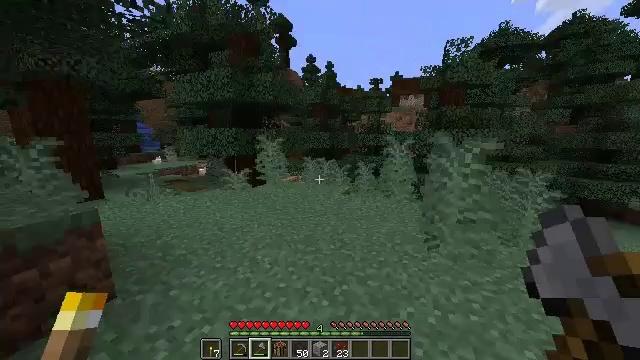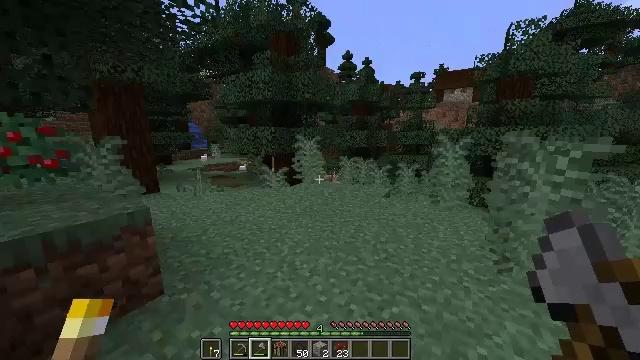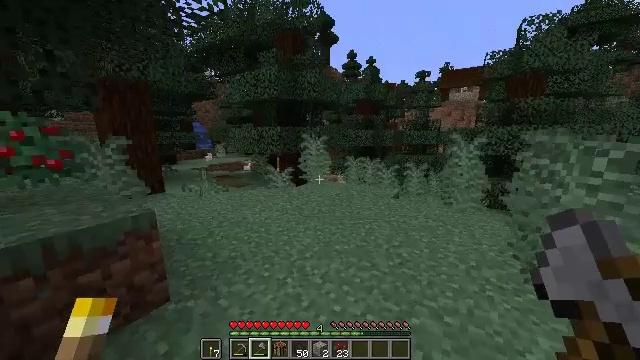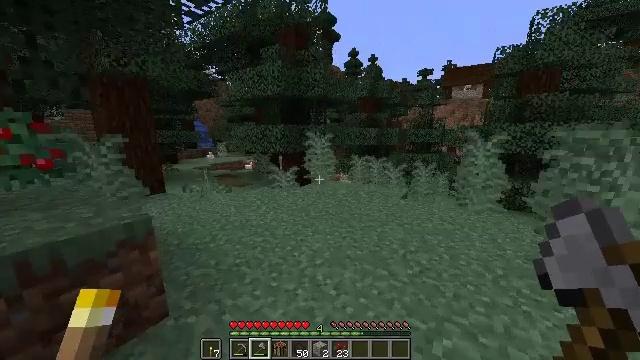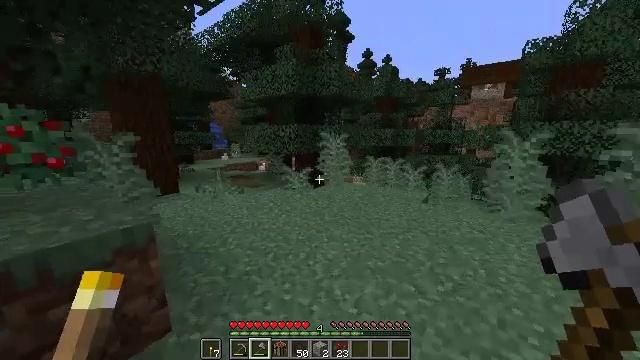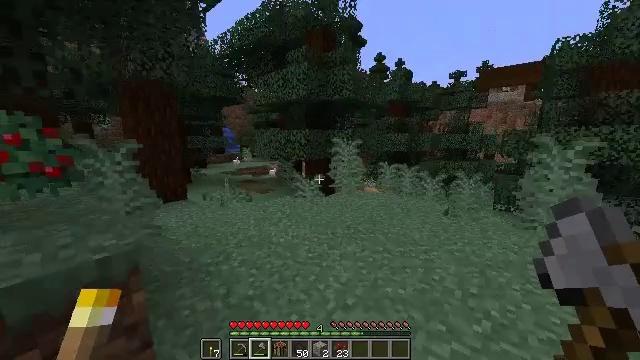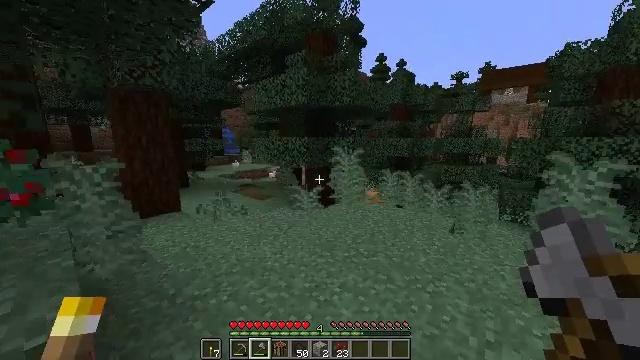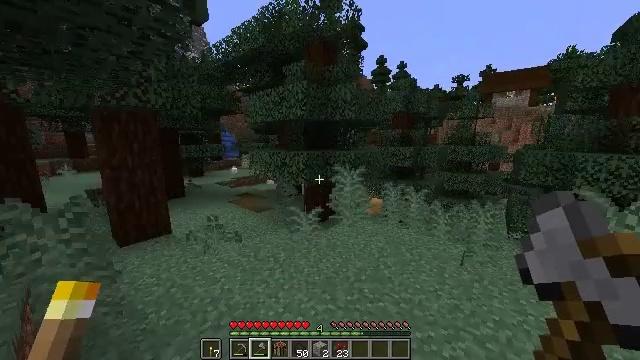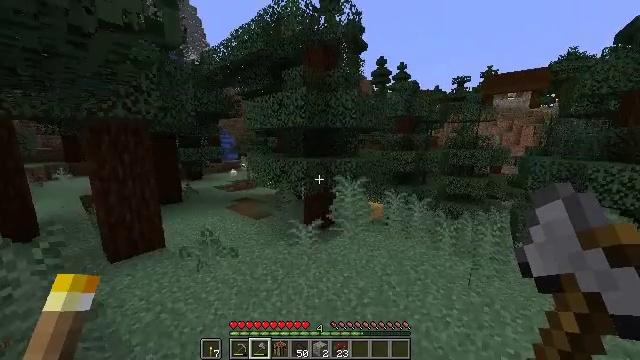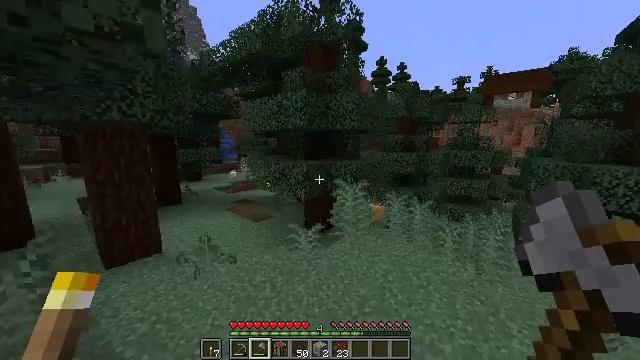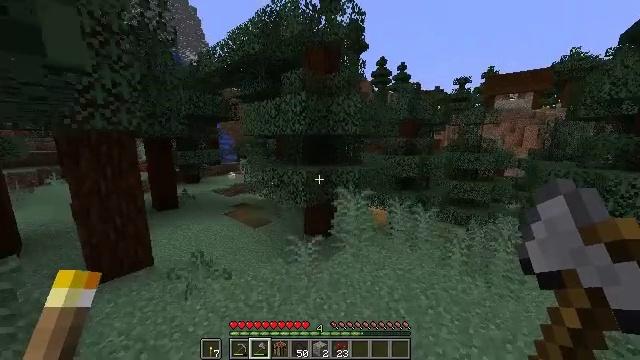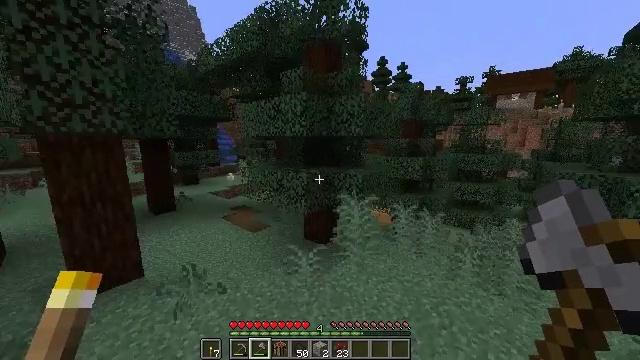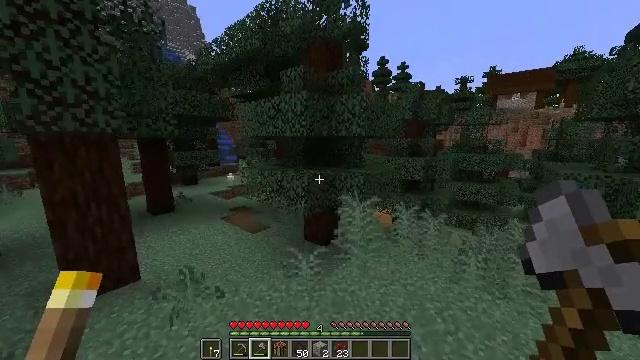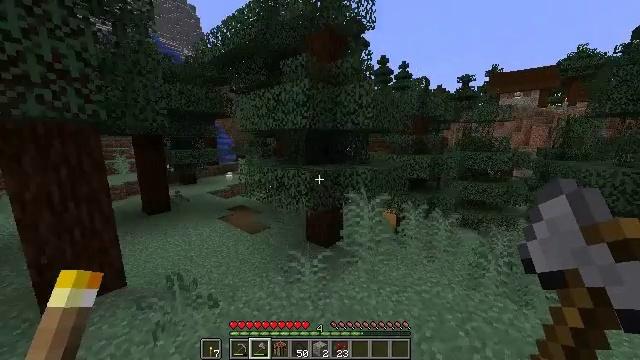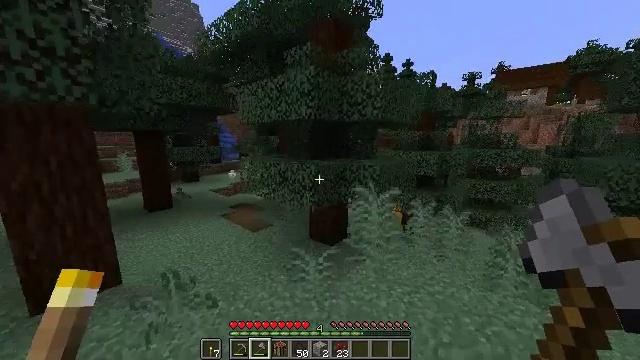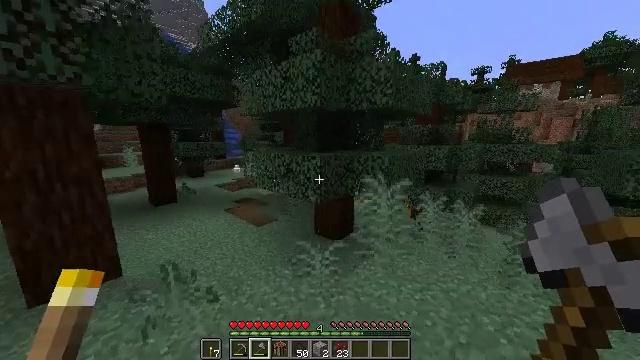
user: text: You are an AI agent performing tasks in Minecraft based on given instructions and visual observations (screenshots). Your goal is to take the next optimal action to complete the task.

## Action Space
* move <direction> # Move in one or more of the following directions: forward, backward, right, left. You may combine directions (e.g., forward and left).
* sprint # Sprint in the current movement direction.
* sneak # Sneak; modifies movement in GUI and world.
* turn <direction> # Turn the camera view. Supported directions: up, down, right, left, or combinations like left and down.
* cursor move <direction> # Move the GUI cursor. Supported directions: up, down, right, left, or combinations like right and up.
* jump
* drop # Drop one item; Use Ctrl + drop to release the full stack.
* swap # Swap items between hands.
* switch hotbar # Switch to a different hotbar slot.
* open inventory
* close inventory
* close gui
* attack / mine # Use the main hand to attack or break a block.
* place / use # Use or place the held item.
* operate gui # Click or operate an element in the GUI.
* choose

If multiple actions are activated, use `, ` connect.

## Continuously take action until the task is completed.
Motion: motion action
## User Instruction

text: Break the purple bed to move it.
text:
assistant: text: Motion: move forward and move left, sprint, turn left
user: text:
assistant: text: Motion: move forward and move left, sprint
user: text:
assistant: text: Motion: move forward, sprint
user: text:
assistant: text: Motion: move forward, sprint, turn left
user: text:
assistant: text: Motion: move forward, sprint, turn left and up
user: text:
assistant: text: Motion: move forward, sprint, jump
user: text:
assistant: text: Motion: move forward, sprint, jump
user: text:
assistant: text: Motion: move forward, sprint, jump
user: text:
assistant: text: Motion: move forward, sprint, jump
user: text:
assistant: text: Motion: move forward and move left, sprint, jump
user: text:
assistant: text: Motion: move forward and move left, sprint
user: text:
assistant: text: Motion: move forward and move left, sprint
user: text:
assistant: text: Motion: move forward and move left, sprint
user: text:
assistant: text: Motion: move forward, sprint
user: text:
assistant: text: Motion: move forward, sprint, turn left
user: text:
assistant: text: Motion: move forward, sprint, turn down
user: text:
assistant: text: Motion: move forward, sprint, turn left
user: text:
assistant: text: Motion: move forward and move left, sprint
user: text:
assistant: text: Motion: move forward and move left, sprint
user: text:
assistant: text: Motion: move forward and move left, sprint
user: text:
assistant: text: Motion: move forward and move left, sprint
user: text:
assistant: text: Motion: move forward and move left, sprint
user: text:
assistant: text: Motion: move forward and move left, sprint
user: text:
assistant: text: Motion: move forward and move left, sprint
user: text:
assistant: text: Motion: move forward, sprint
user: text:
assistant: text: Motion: move forward, sprint
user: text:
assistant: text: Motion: move forward, sprint
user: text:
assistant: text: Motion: move forward, sprint
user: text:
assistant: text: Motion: move forward, sprint
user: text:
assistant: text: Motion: move forward, sprint, turn left and up